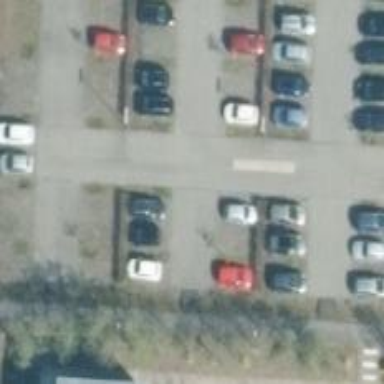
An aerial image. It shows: Road serving as parking aisle.